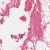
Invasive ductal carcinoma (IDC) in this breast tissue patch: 0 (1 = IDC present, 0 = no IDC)